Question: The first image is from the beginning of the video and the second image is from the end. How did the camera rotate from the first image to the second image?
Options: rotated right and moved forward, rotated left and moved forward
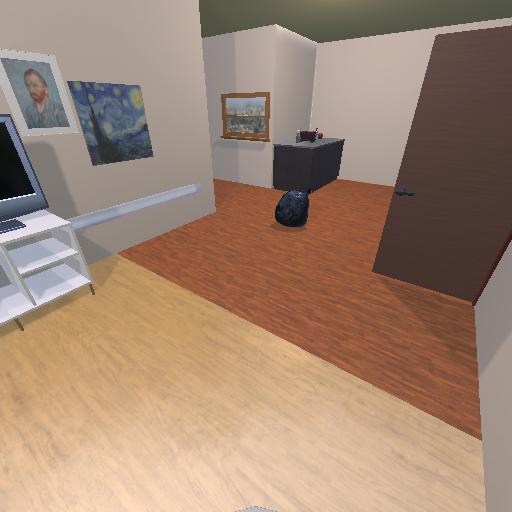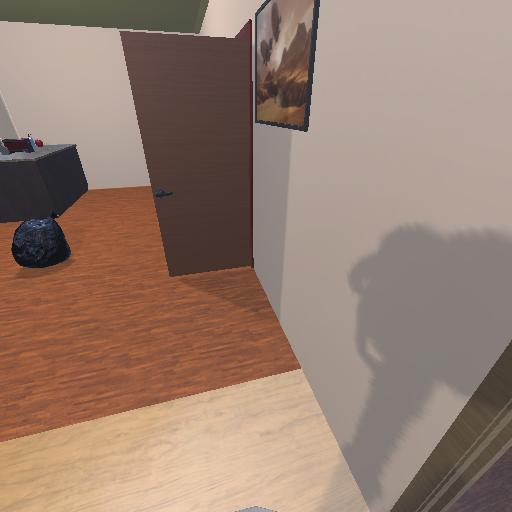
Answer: rotated right and moved forward